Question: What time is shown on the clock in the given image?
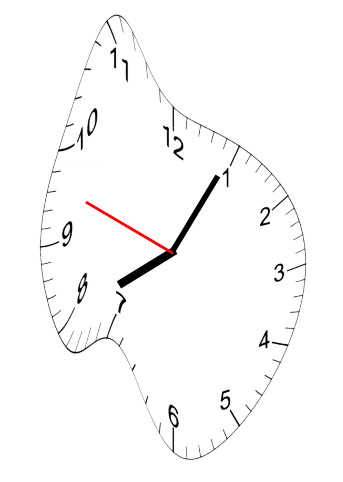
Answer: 08:04:48